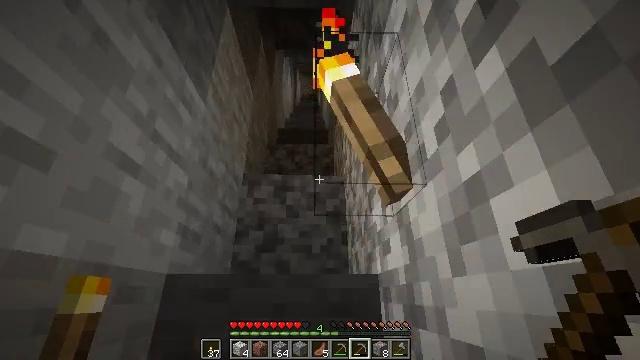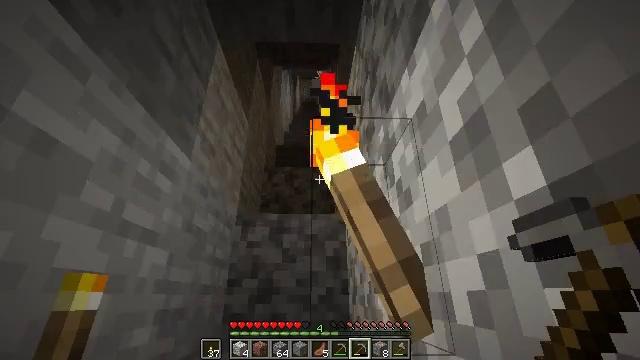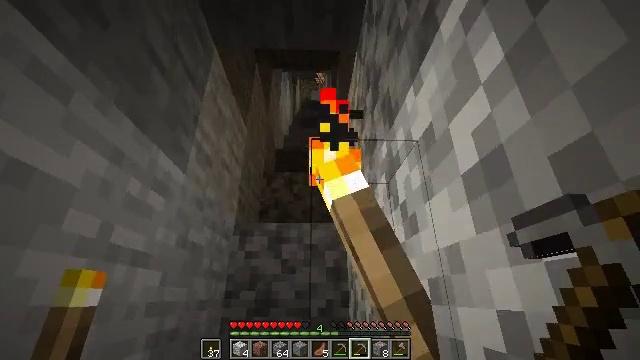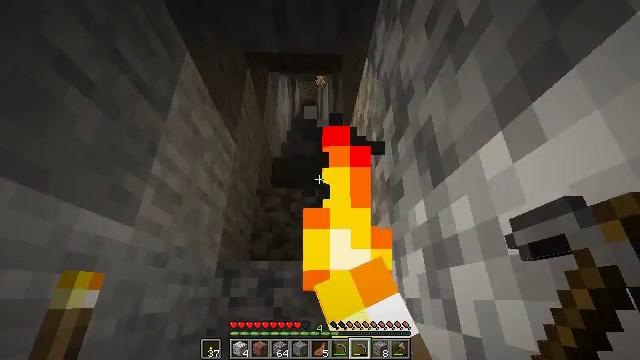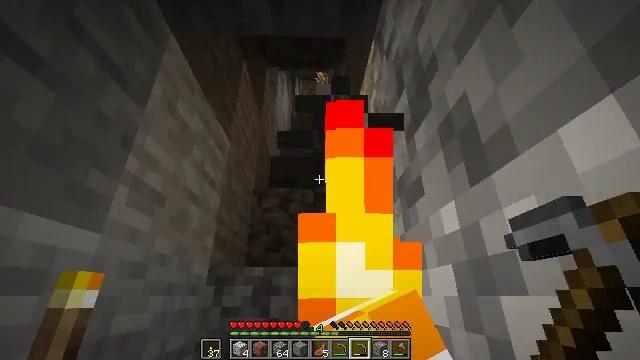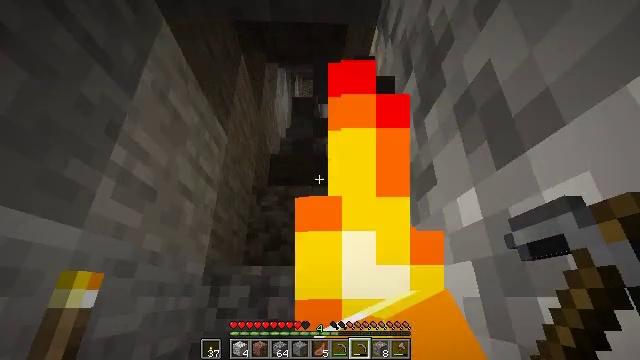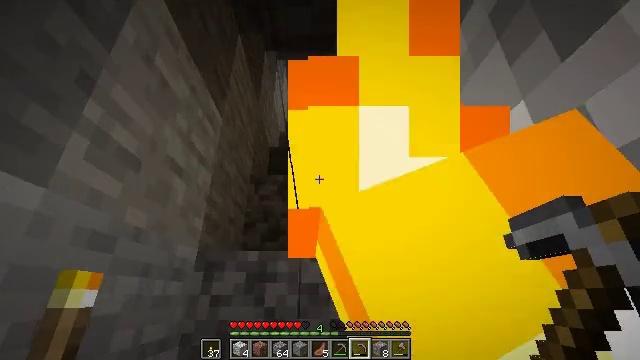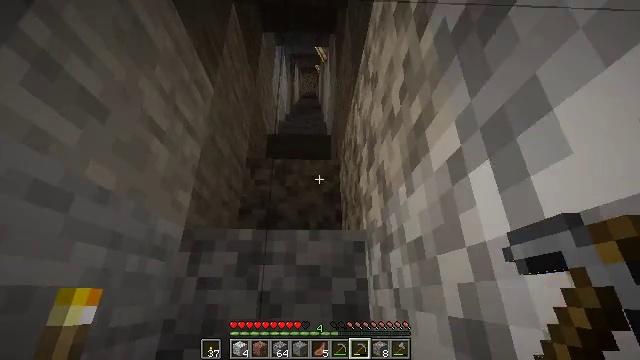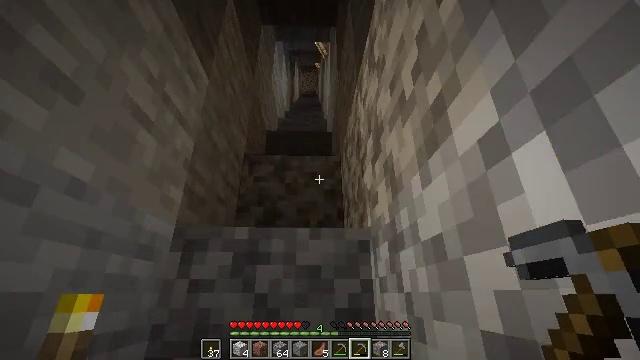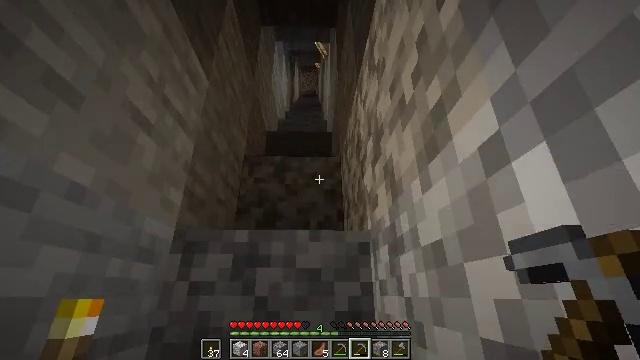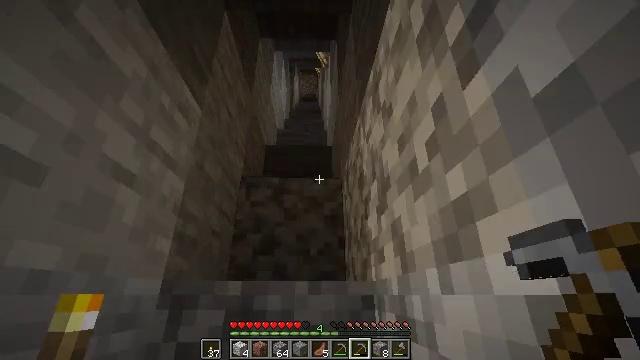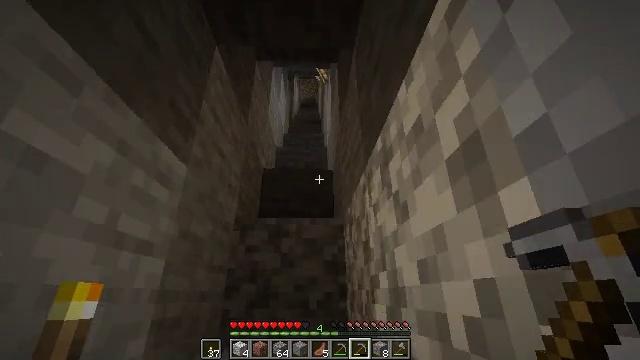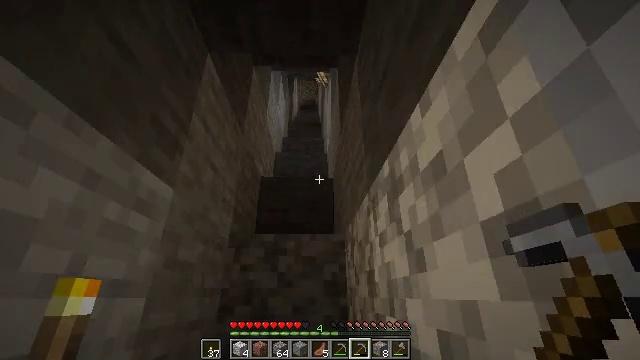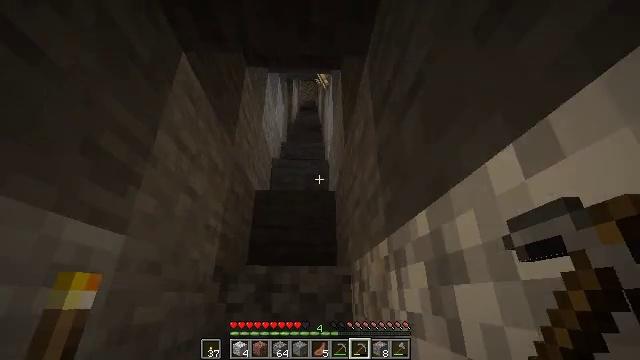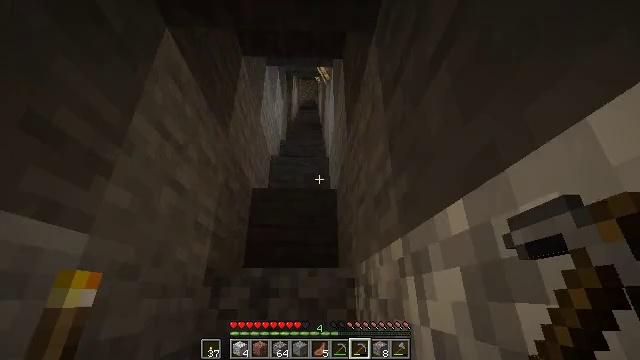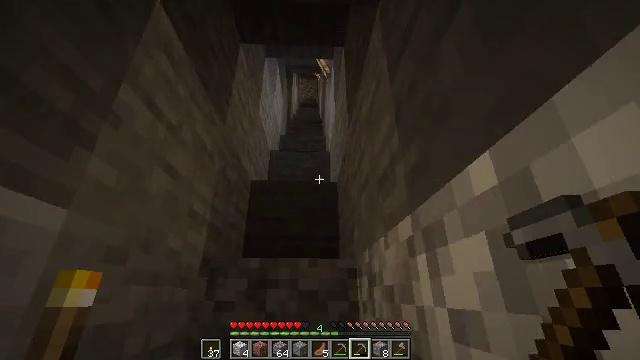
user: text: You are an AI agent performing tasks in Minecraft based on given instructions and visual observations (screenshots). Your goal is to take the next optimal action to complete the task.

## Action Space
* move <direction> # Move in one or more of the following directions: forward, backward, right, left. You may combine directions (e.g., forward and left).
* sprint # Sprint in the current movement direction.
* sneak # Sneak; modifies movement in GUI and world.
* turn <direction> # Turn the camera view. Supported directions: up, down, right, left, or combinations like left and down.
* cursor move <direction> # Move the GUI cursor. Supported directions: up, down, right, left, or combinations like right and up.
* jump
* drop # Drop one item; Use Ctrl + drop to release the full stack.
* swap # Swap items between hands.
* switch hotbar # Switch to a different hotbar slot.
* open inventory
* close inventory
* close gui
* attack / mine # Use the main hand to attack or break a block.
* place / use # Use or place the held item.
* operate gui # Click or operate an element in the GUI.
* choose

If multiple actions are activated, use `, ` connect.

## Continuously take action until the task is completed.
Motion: motion action
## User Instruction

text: Remove gravel from the inventory.
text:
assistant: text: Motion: move forward, jump
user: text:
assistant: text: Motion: move forward, jump
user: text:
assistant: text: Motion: move forward, jump
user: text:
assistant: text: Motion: move forward
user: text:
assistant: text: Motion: move forward
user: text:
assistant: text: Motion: move forward
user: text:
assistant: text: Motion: move forward
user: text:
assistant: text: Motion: move forward
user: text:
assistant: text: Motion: move forward
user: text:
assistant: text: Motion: move forward, jump
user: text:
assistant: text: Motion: move forward, jump
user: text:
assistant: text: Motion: move forward, jump
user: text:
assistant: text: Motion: move forward
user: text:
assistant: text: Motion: move forward
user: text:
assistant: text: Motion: move forward
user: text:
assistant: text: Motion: move forward
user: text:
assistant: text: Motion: move forward
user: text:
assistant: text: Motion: move forward
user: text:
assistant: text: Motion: move forward, jump
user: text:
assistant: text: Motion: move forward, jump
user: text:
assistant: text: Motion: move forward, jump
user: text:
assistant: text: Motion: move forward, jump
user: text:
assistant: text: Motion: move forward
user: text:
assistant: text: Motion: move forward
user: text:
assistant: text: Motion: move forward
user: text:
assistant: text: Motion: move forward
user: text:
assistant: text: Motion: move forward
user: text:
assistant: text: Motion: move forward
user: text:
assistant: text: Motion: move forward
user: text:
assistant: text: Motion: move forward, jump